Question: I want to show a 'UIPopoverController' when clicking on a label. All elements are laid out with AutoLayout.
'''
// In TorHeimPopoverViewController.swift
// self.view is TorHeimPopoverViewController's view
popover.presentPopoverFromRect(label.frame, inView: self.view, permittedArrowDirections: UIPopoverArrowDirection.Left, animated: true)
'''
It's displayed in another 'UIPopoverController' (TorHeimPopoverViewController) and there in a Container
MainAppView -> TorHeimPopoverViewController -> ContainerView

How can I fix this?
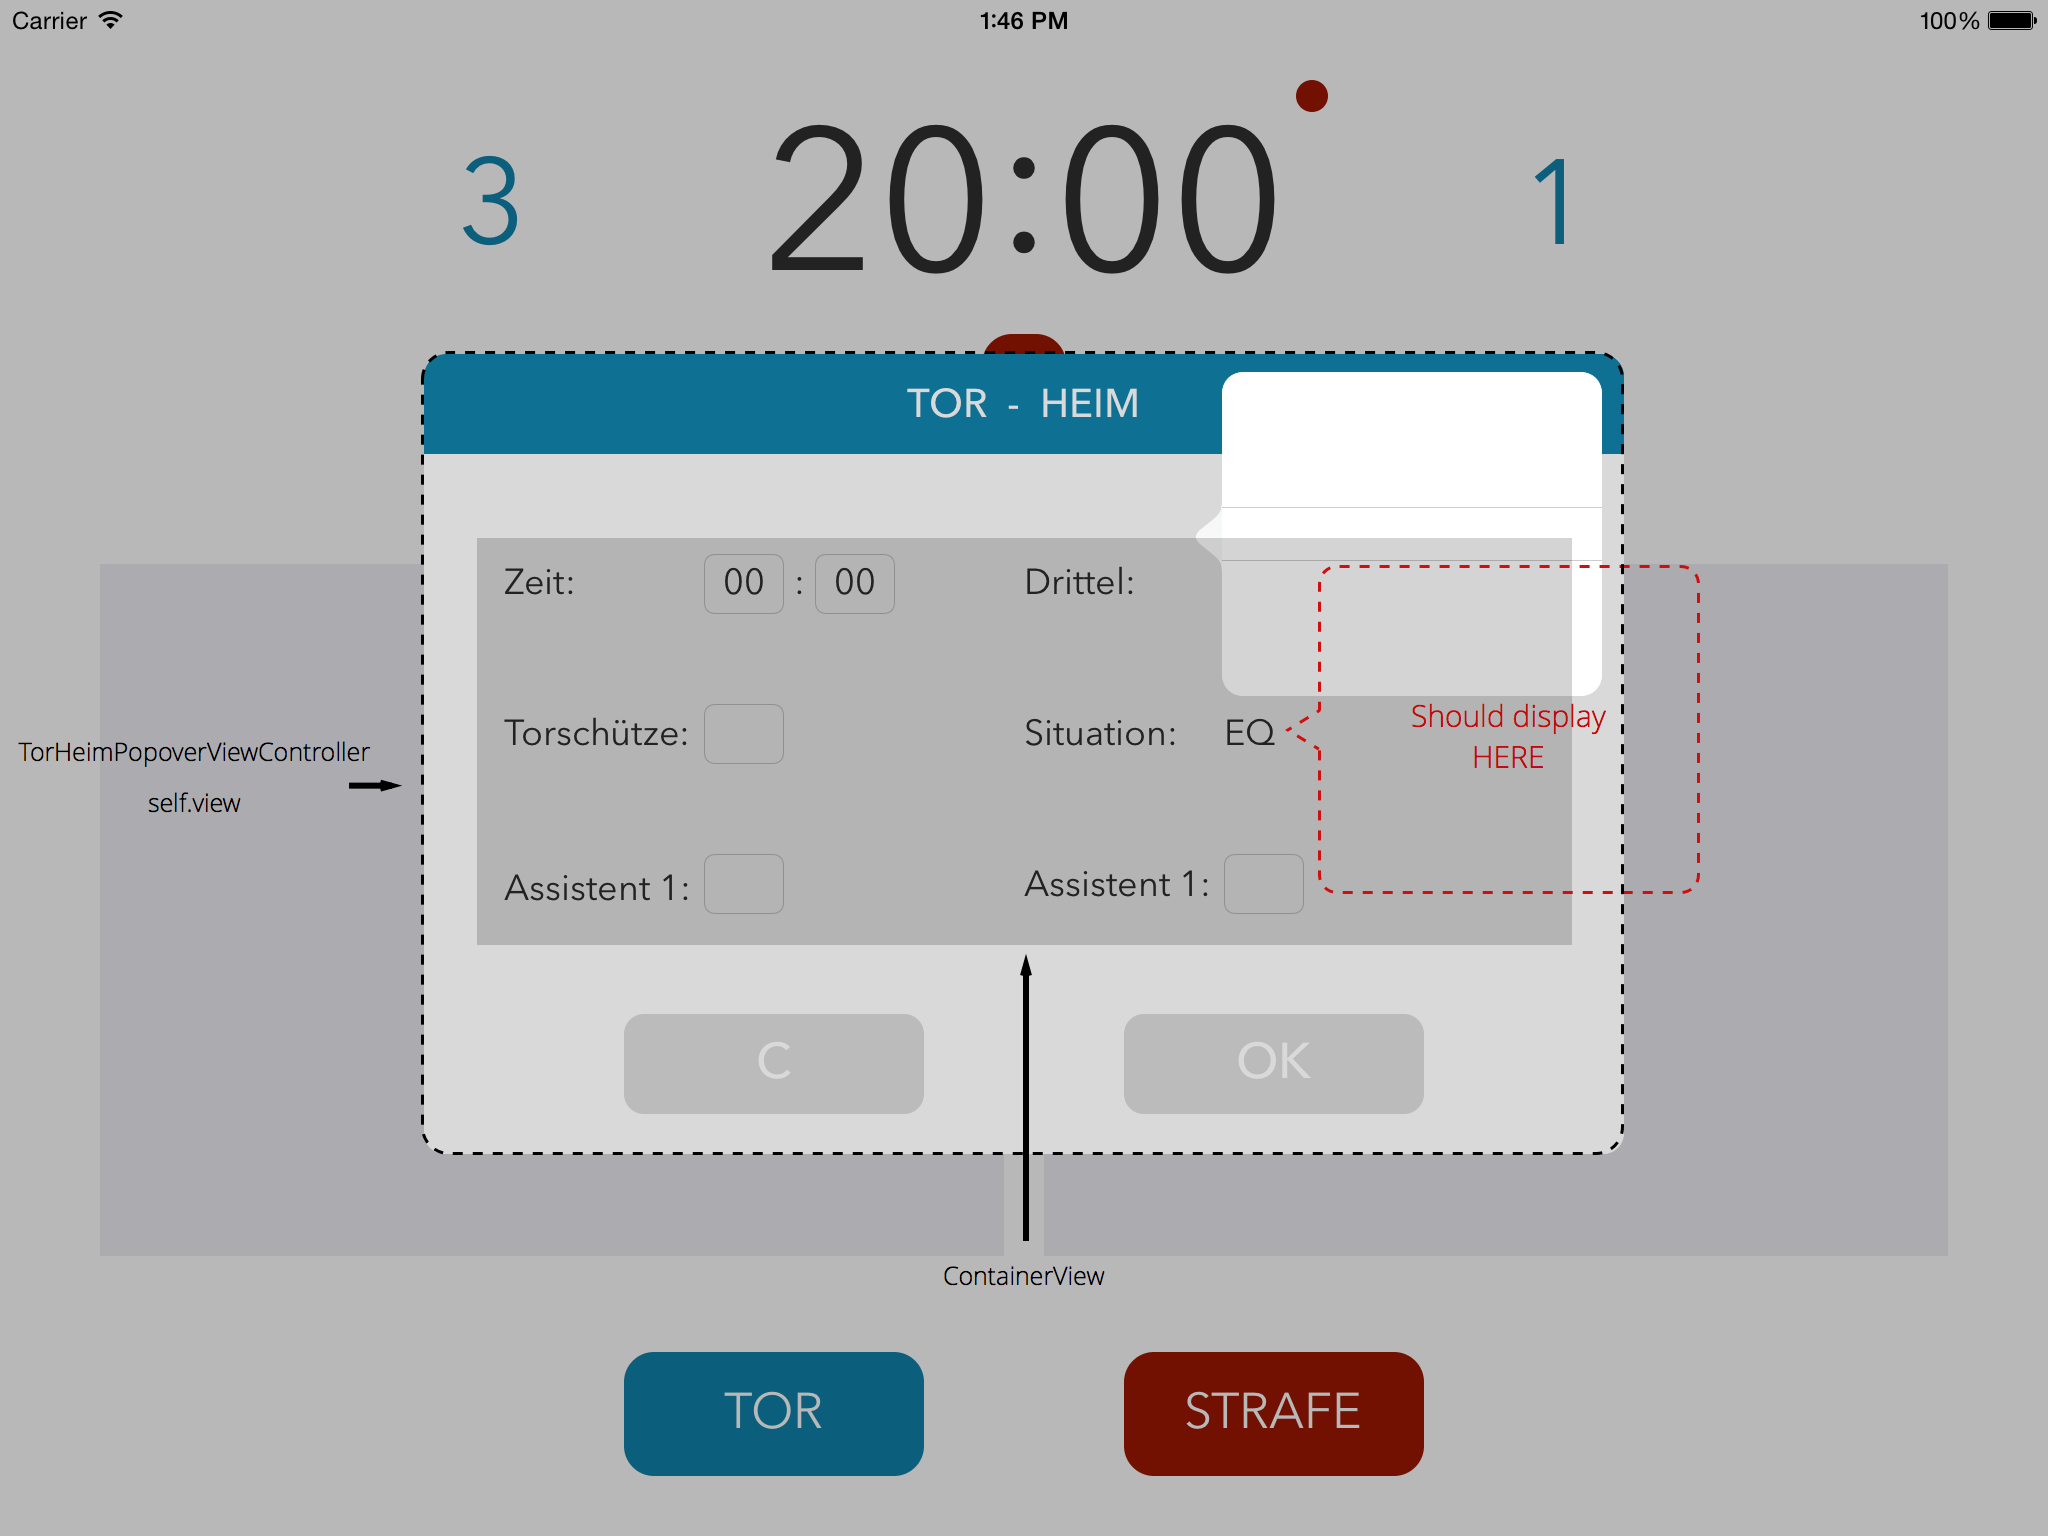
Answer: The problem is, the 'inView' parameter is wrong for this purpose. The rect of 'label.frame' is in relation to the 'ContainerView', in which it is.
For example, when 'label.frame' is 'x = 300, y = 100', it will take these coordinates, but use 'self.view' as origin and not the container.